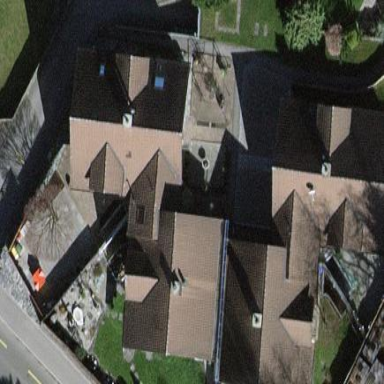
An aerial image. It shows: Building with gabled roof made of brown roof tiles.